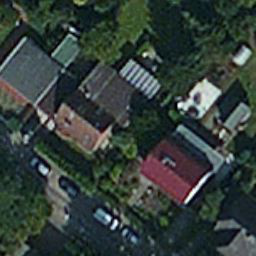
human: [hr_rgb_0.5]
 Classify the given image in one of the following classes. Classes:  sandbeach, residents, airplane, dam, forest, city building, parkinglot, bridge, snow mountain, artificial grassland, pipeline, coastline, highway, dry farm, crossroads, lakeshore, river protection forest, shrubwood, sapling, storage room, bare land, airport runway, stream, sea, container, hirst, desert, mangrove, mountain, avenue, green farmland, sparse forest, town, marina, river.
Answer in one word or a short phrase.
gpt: residents